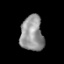
Tissue: prostate
Cell type: Fibroblasts
Senescence score: 0.6901
Nuclear area (px): 789
Mean DAPI intensity: 148.493